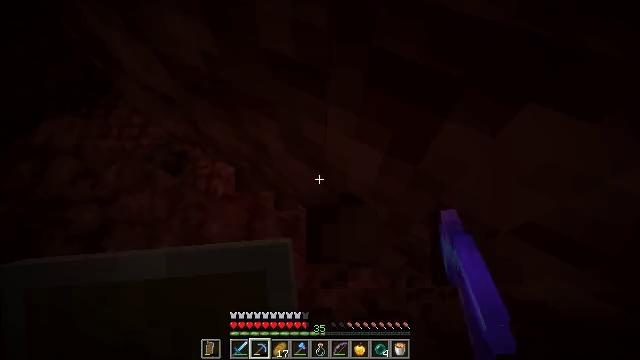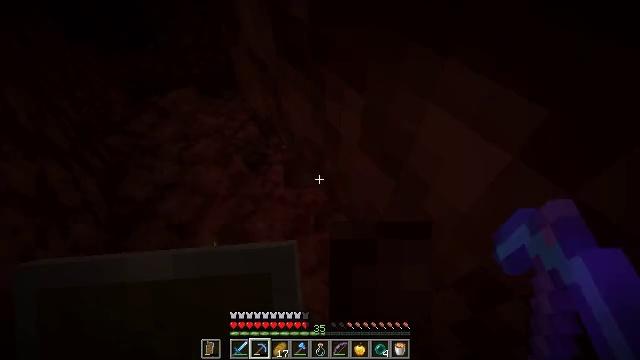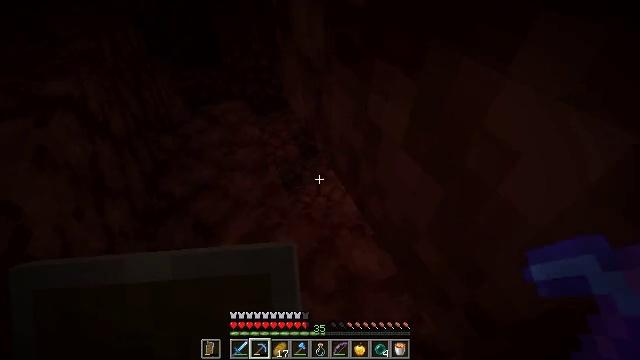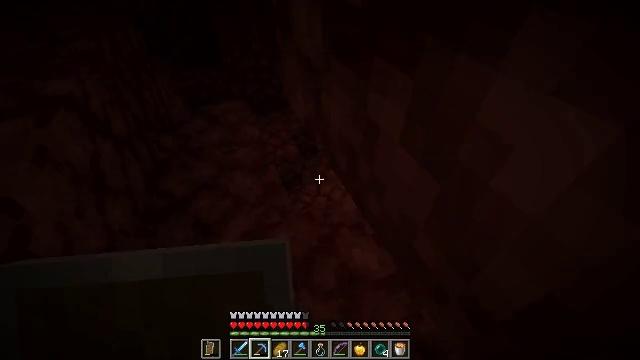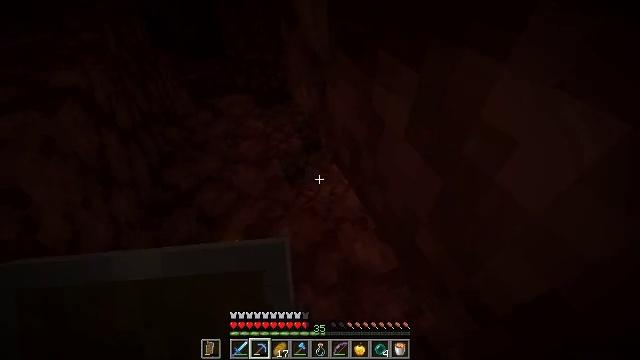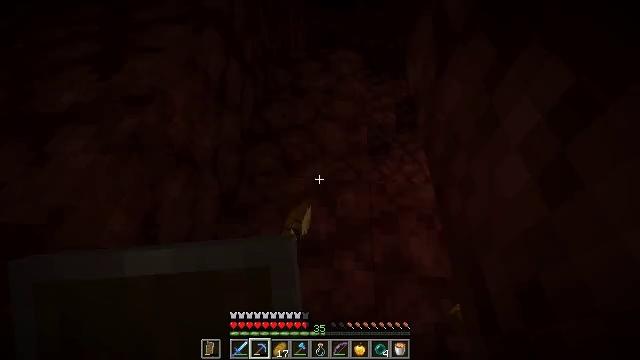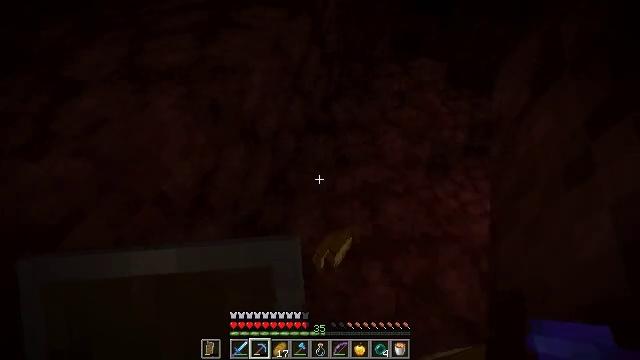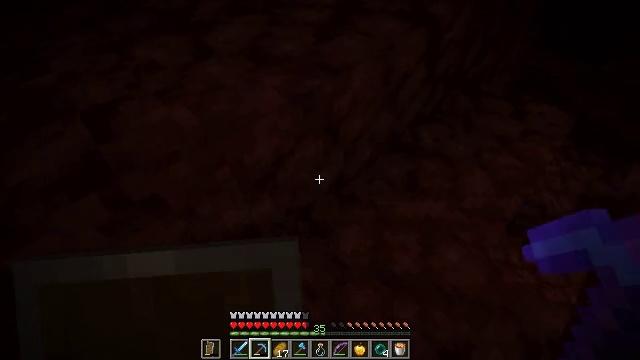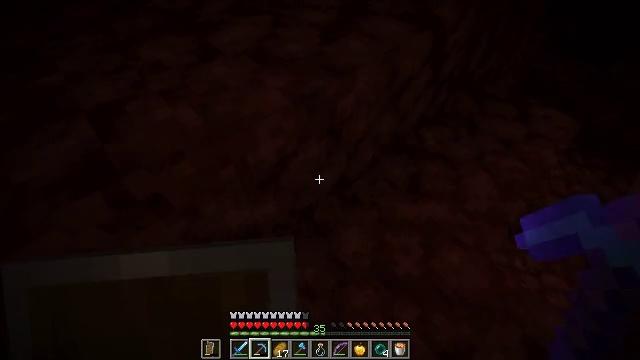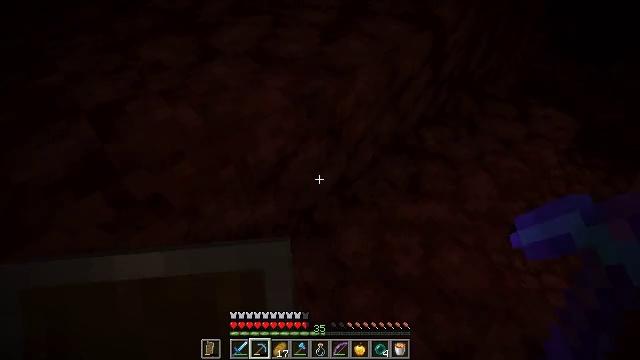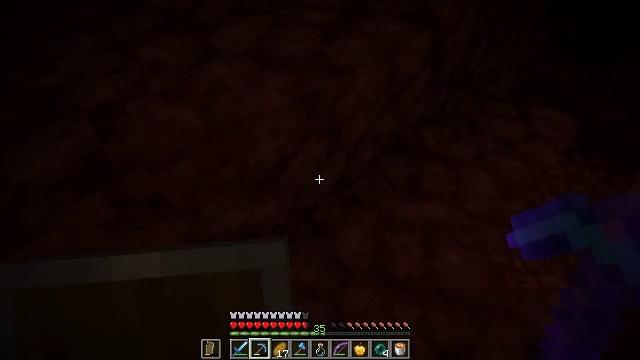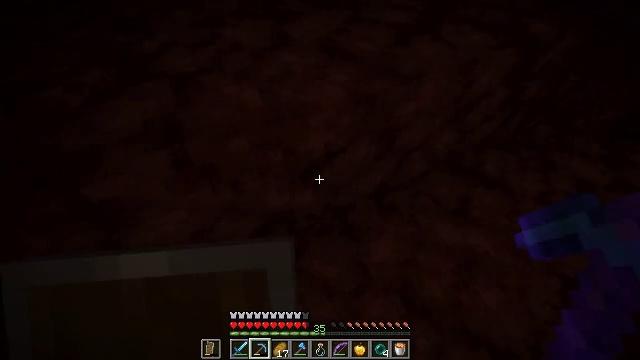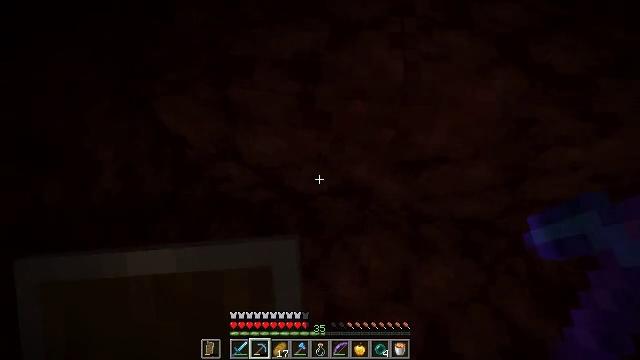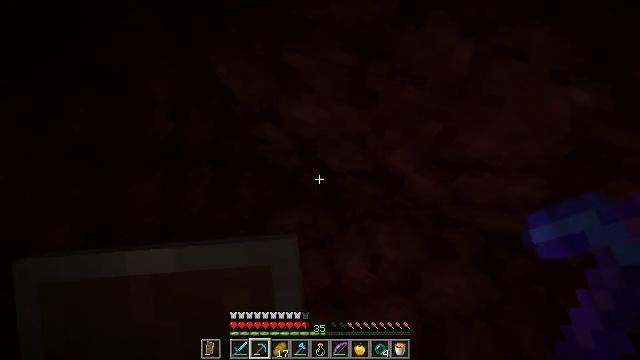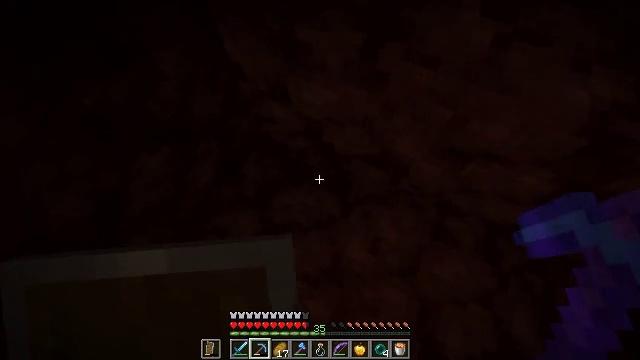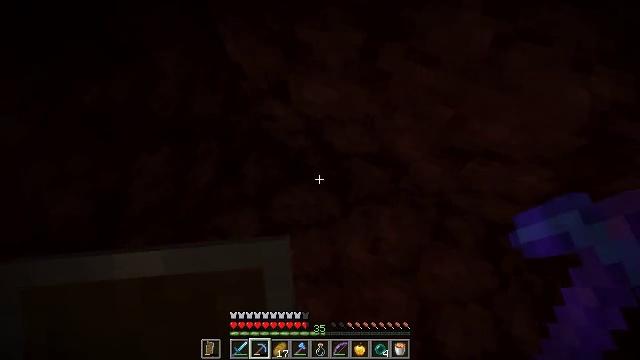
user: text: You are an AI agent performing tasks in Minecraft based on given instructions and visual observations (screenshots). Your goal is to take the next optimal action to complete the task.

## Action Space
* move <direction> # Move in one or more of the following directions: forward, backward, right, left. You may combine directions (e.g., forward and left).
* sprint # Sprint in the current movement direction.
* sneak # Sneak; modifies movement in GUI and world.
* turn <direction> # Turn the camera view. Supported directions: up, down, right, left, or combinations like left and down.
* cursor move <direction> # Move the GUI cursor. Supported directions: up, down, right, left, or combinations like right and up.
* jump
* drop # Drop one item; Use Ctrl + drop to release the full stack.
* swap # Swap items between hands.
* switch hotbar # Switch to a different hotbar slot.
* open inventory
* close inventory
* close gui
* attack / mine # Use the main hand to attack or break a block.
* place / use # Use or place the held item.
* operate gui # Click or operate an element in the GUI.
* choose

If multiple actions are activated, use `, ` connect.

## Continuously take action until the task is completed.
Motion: motion action
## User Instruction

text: Collect crimson nylium to use for building.
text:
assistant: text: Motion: turn left and up
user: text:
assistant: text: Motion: turn left and up
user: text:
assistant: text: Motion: no_op
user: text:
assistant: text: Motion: turn left and down
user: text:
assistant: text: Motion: turn left and down
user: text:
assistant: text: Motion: turn left
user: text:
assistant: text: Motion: turn left and up
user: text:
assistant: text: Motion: no_op
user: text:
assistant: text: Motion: no_op
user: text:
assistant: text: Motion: no_op
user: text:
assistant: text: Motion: turn left
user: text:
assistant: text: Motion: turn left and down
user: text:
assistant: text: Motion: turn left and down
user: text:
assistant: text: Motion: turn left and down
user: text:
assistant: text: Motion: no_op
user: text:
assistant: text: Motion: no_op
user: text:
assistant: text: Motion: no_op
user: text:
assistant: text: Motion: turn right and up
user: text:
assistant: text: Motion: turn right and up
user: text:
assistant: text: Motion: move forward, turn right and up
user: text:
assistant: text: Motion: move forward, sprint, turn right and up
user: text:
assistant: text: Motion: move forward, sprint, turn right and up
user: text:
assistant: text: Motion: move forward, sprint, turn right, jump
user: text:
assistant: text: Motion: move forward, sprint, turn right, jump
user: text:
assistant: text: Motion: move forward and move left, sprint, turn right, jump
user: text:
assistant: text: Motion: move forward and move left, sprint, turn right
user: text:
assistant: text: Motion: move forward and move left, sprint, turn right
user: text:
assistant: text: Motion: move forward and move left, sprint, turn right
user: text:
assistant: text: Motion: move left, sprint, turn right
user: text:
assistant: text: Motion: move left, sprint, turn right